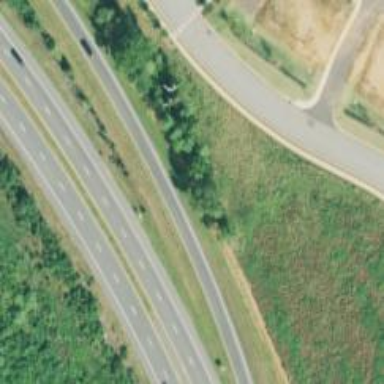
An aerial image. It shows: Trunk link highway.